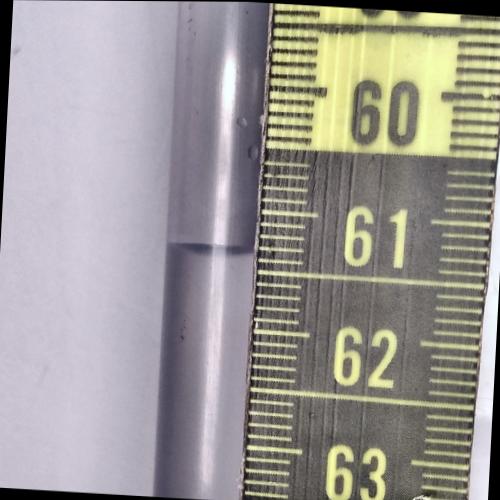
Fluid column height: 61.3 cm